Question: I'm getting a weird error using google closure compiler. I'm using externs to indicate a reference to jquery but it's not working. I know the picture is not too good but if you open it on a new tab, you'll see what I'm referring to.
It bugs on the .html() function but not the .text() function; in fact, the output code doesn't rename the .text() function, it only renames the .html() function and it bugs.
How do you link jquery to closure compiler?
Thanks.

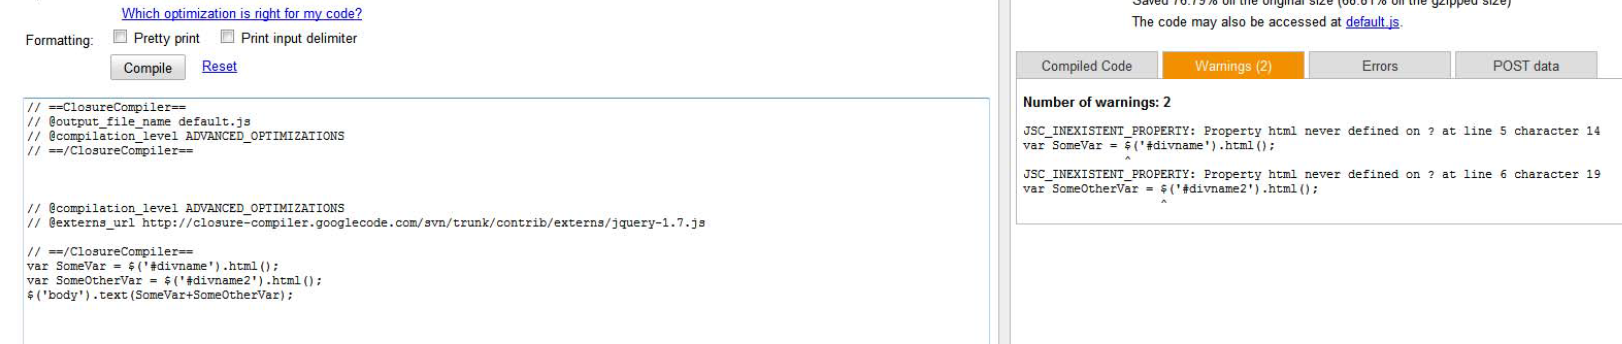
Answer: Looks like your options are messed up. It should start with a single block:
'''
// ==ClosureCompiler==
// ...
// ...
// ==/ClosureCompiler==
'''